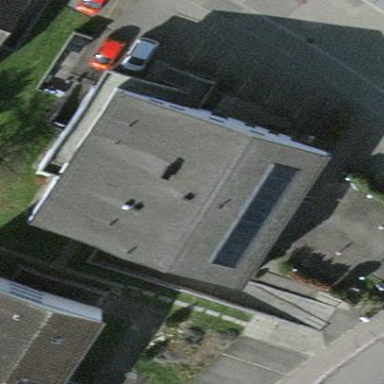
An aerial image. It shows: Restaurant building.